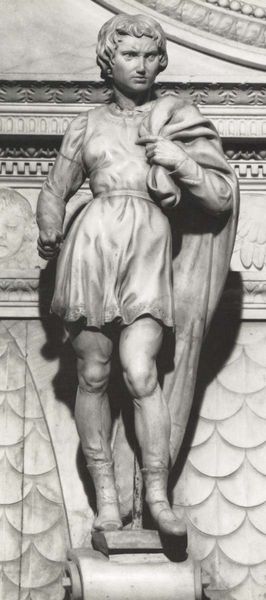
Titel: Arca di S. Domenico
Künstler: Niccolò dell’ Arca
Standort: Bologna, S. Domenico (EU - I)
Schlagwörter: mann, statue, antike, rom, mamor